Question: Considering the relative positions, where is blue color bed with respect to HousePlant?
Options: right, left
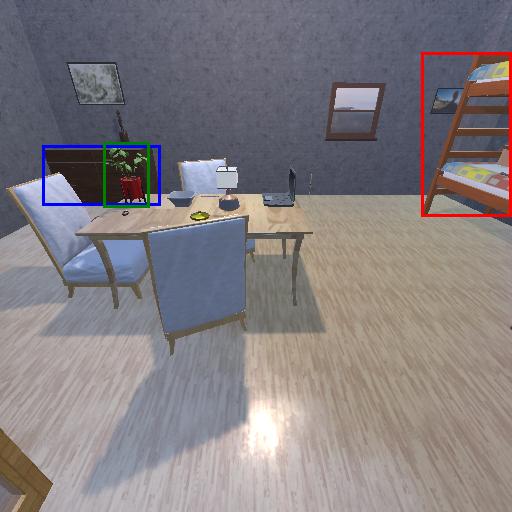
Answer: right